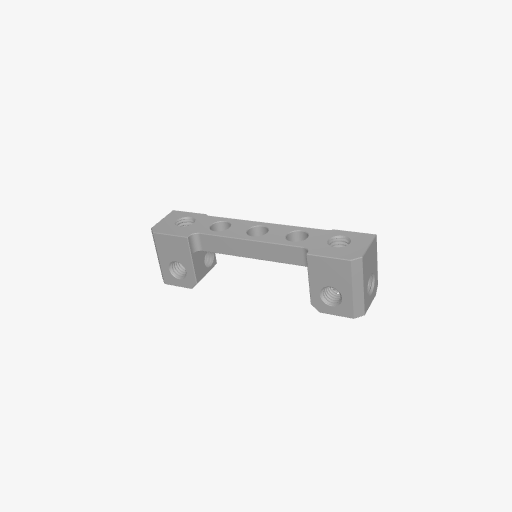
Part: DualBlockMount1-5